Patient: sex F, age 66
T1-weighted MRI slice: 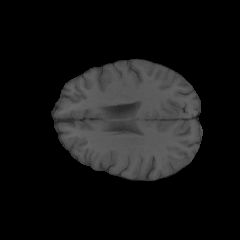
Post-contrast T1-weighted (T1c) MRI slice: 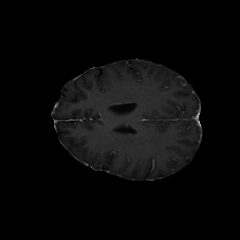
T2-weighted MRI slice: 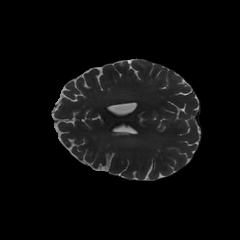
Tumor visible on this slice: no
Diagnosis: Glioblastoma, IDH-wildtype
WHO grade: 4